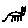
Label: cat